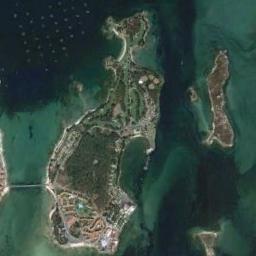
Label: island